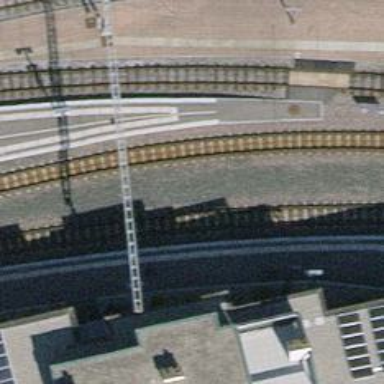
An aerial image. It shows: Narrow-gauge railway track with electrified contact line. The railway has one track.